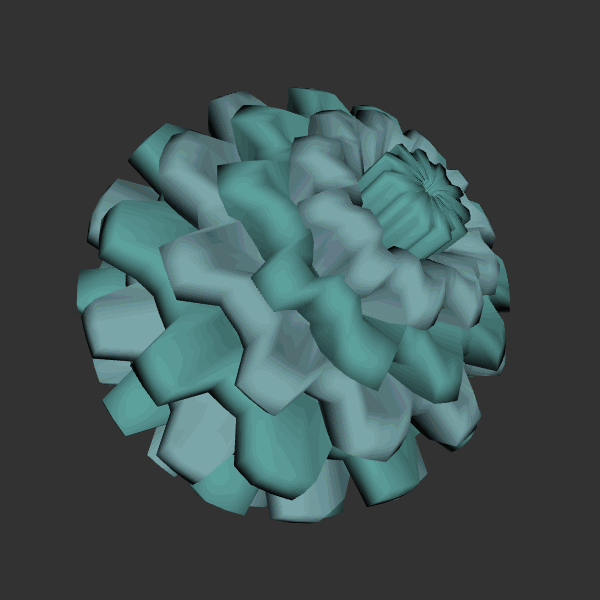
Background: dark